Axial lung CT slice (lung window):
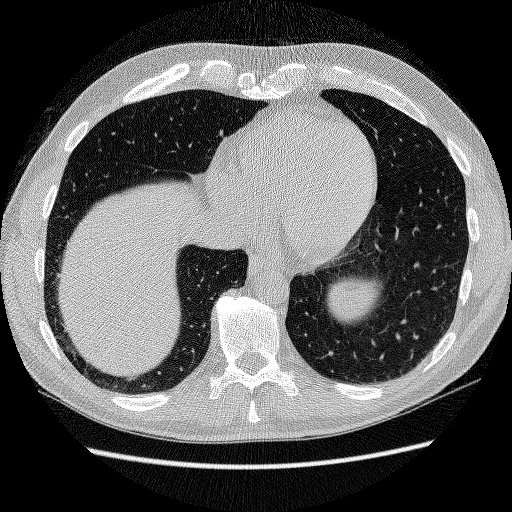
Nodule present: no